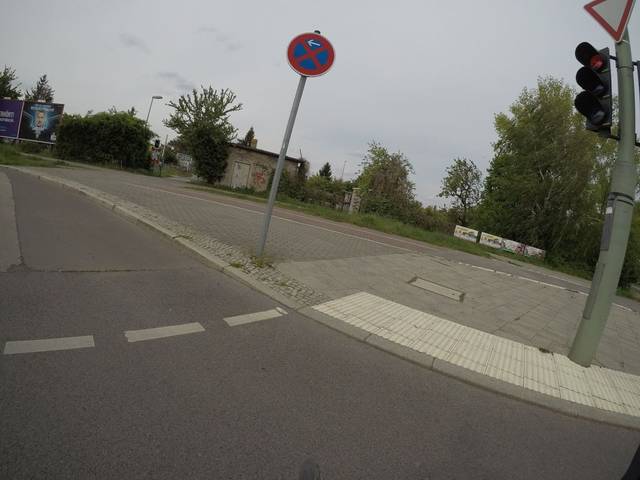
Region: Germany
Coordinates: 52.399, 13.544